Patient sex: M
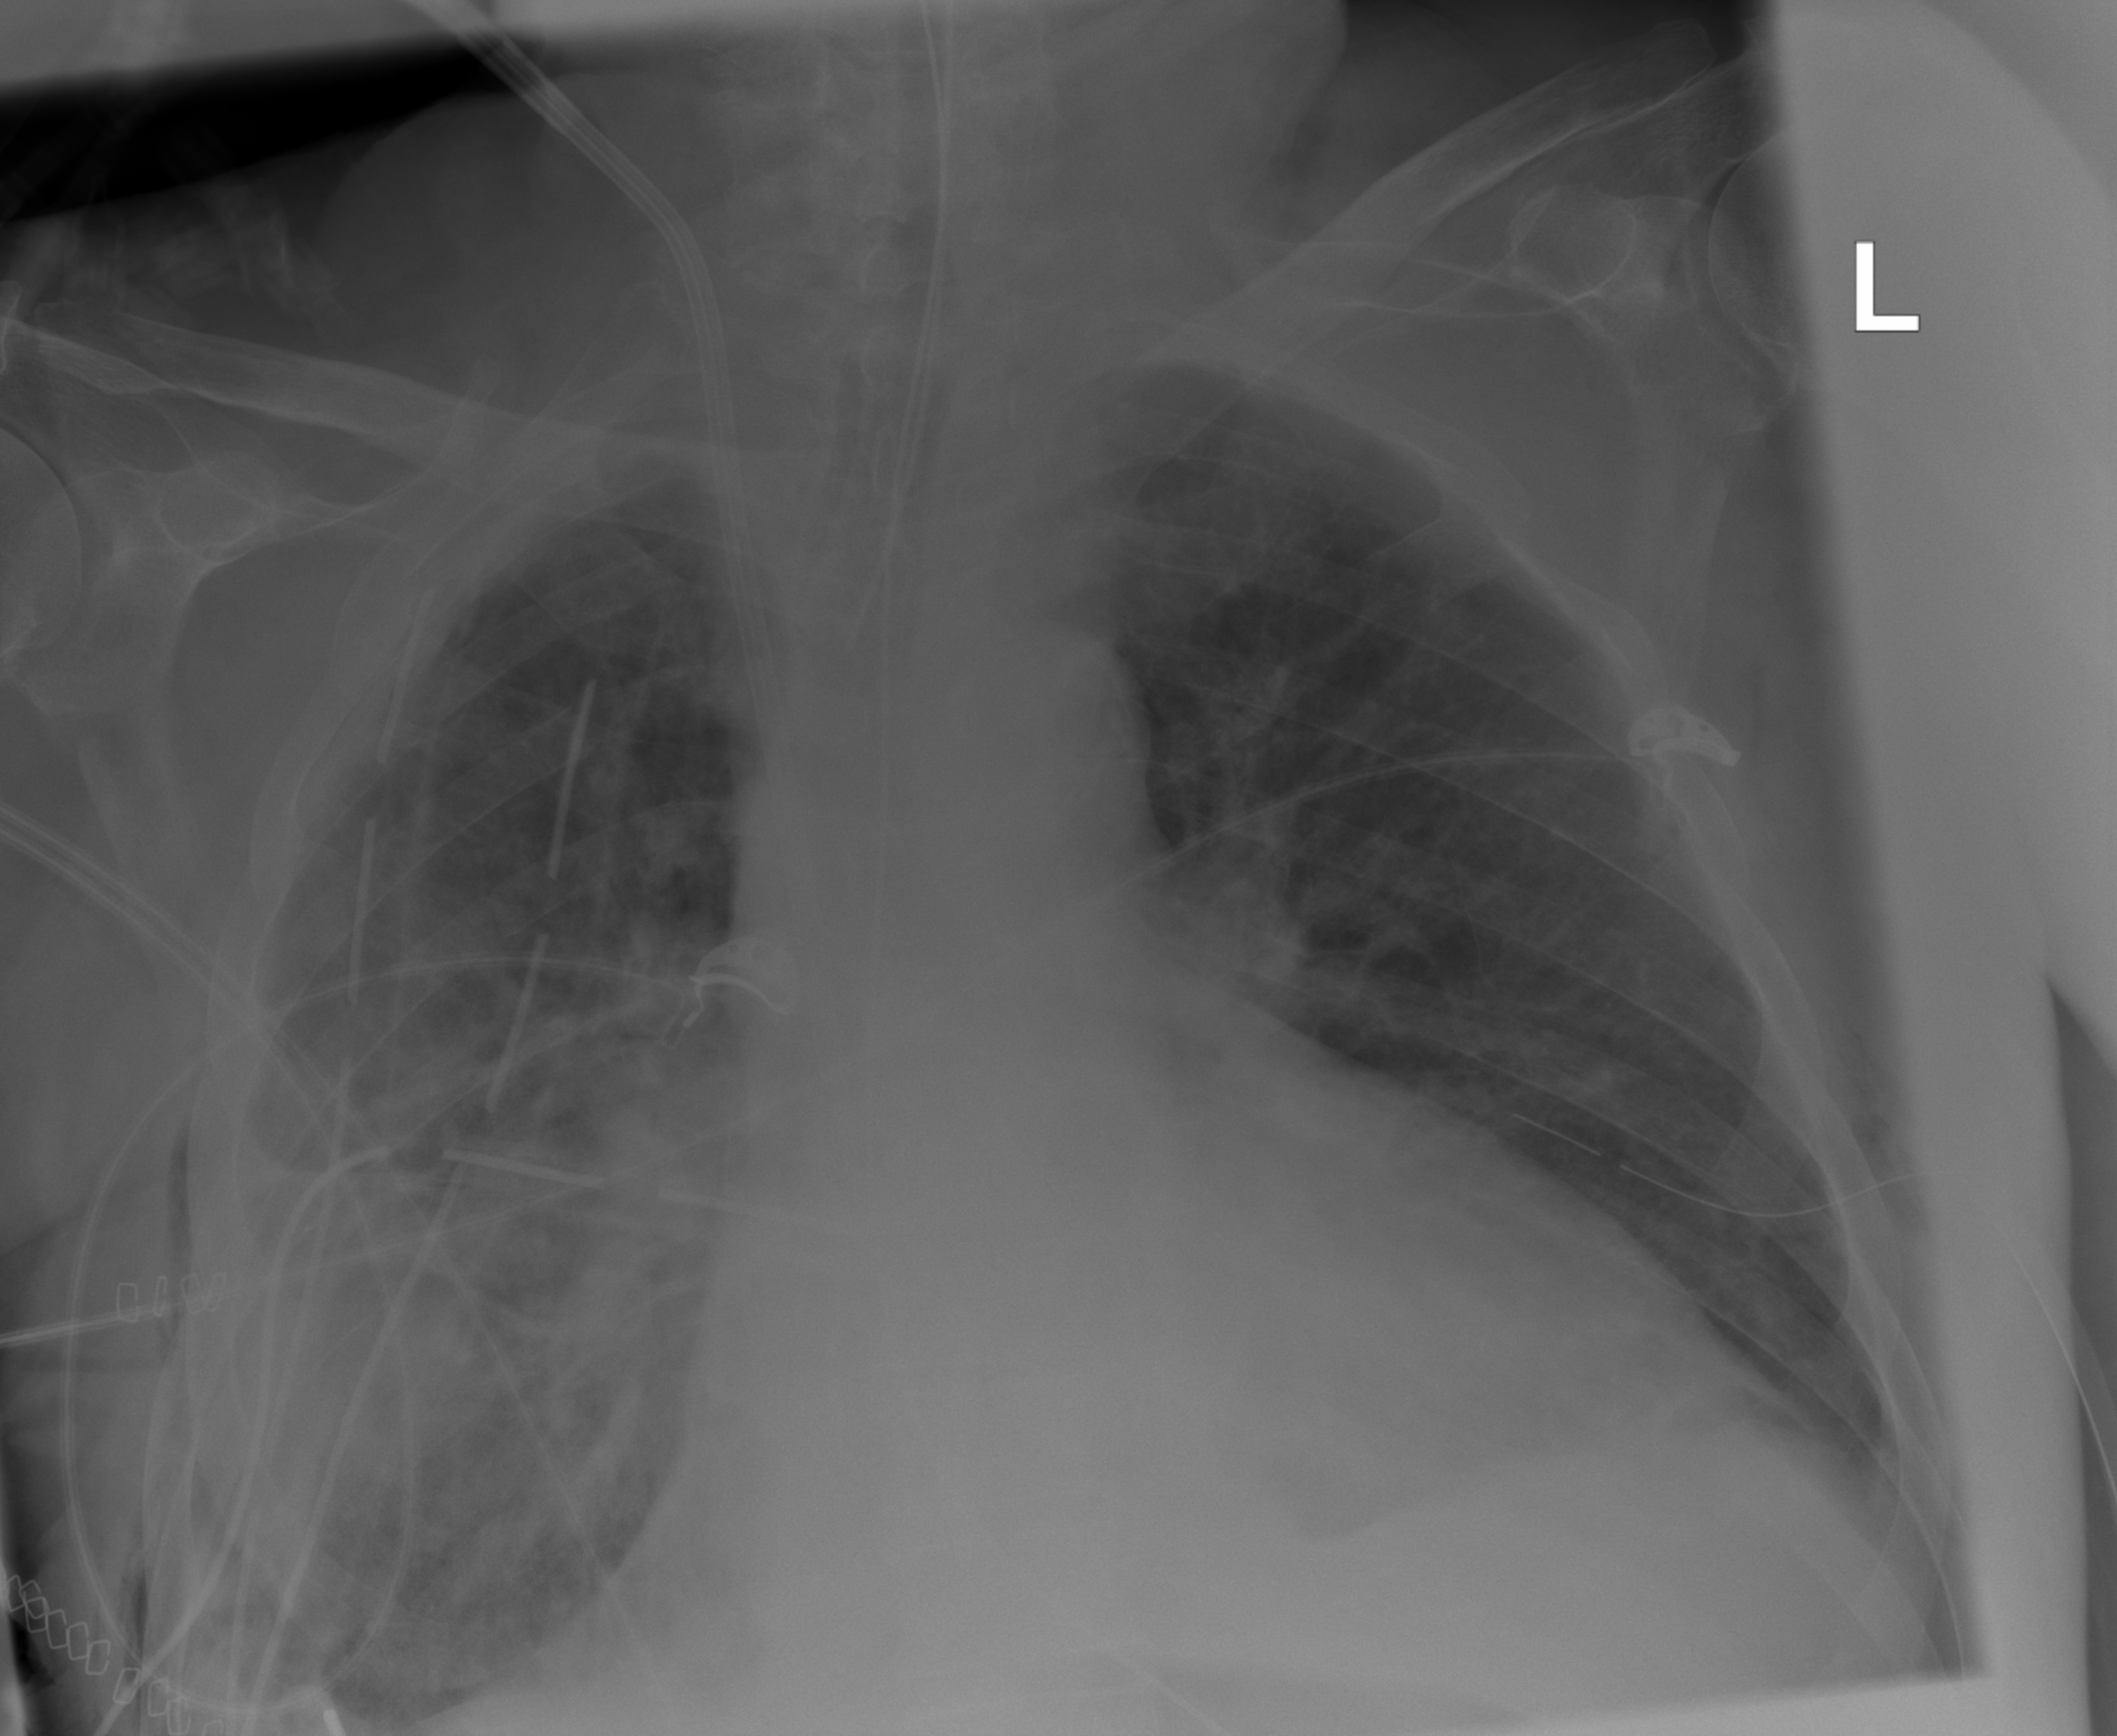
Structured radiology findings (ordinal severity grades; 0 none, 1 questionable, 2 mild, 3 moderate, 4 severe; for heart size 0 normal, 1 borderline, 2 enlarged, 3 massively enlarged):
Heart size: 1
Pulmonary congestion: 0
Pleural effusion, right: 0
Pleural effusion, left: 0
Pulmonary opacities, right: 0
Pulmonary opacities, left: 0
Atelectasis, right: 2
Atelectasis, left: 0